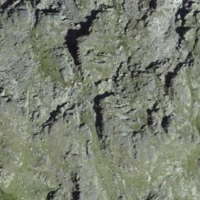
EUNIS habitat code: 31
Species observed at this site:
Phoenicurus ochruros
Nucifraga caryocatactes
Prunella collaris
Falco tinnunculus
Aquila chrysaetos
Anthus spinoletta